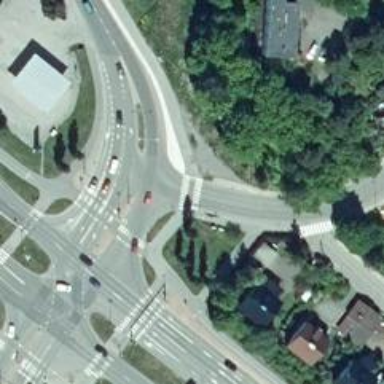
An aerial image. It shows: Asphalt cycleway with crossing.